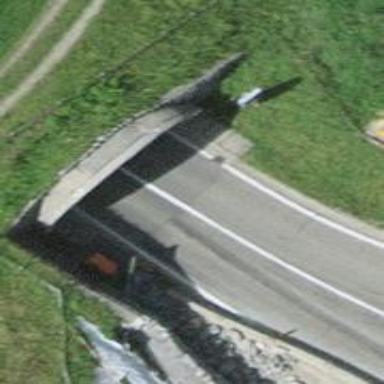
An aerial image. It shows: Asphalt motorway categorized as trunk road.